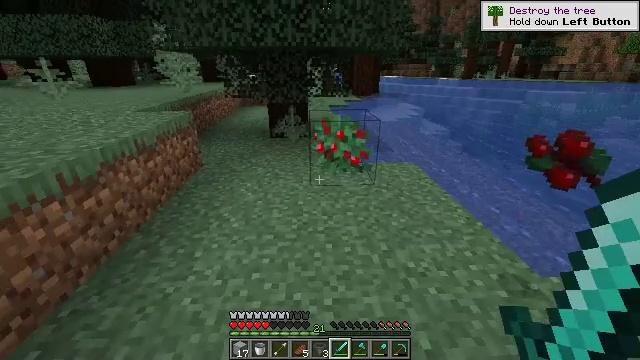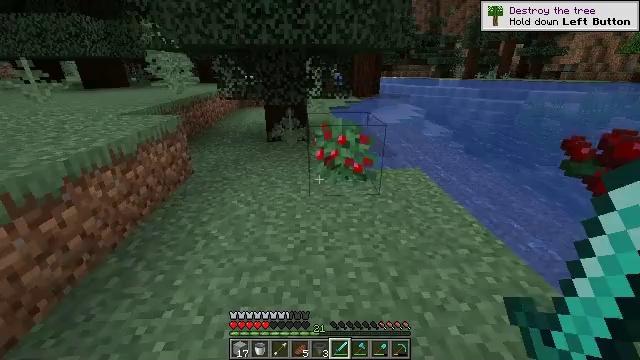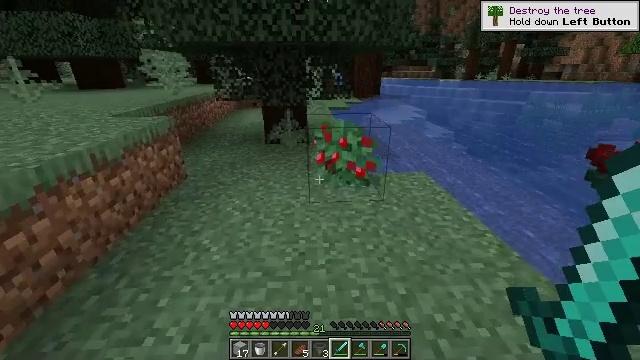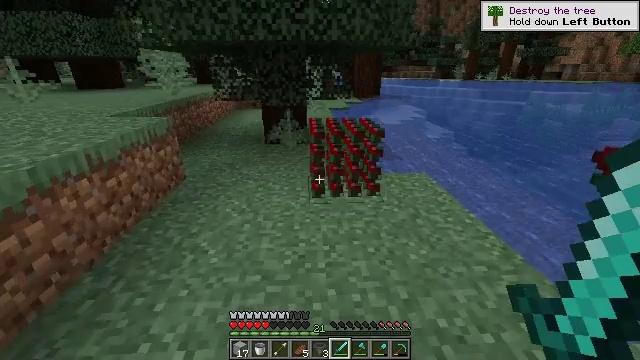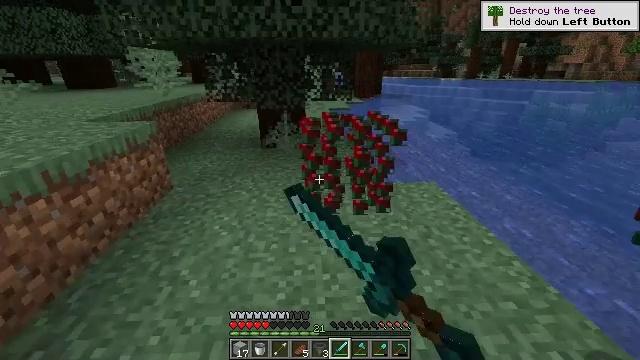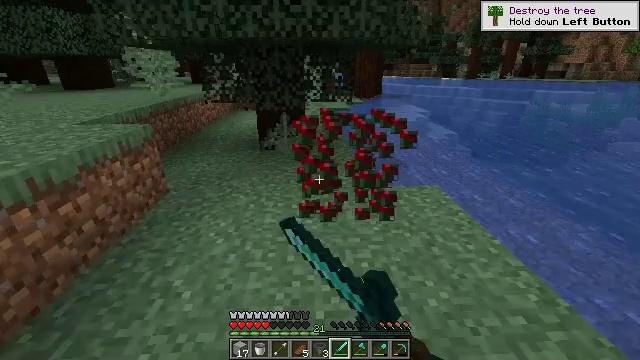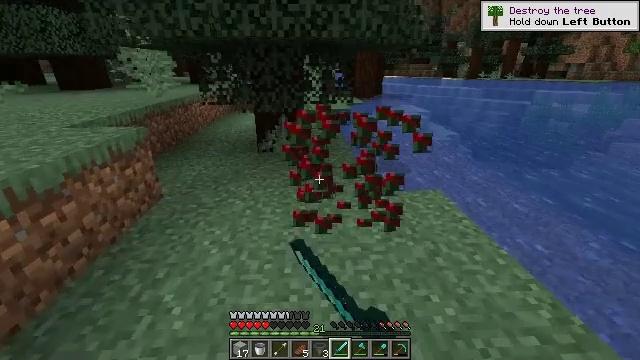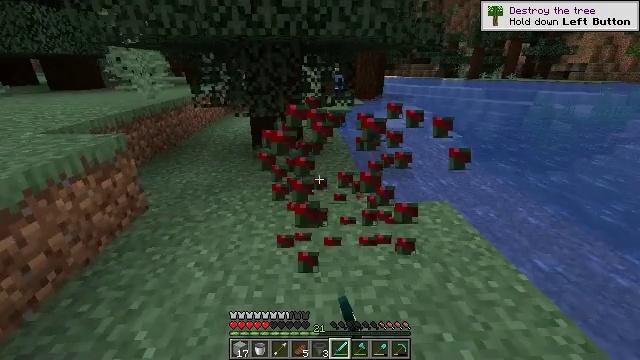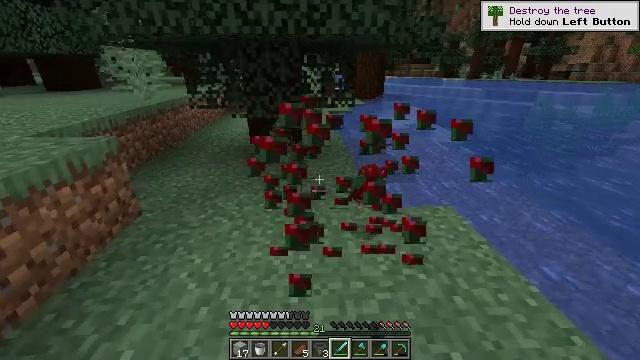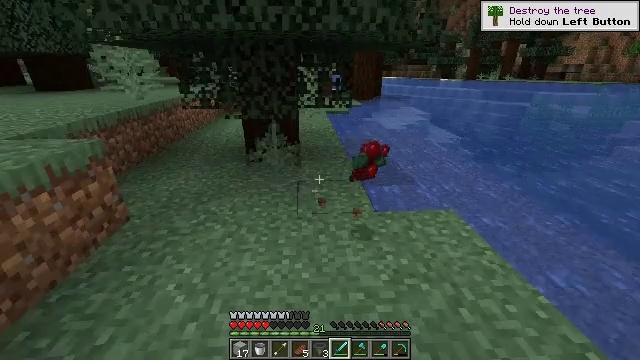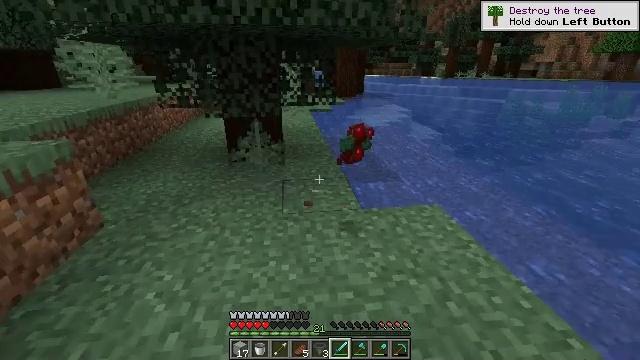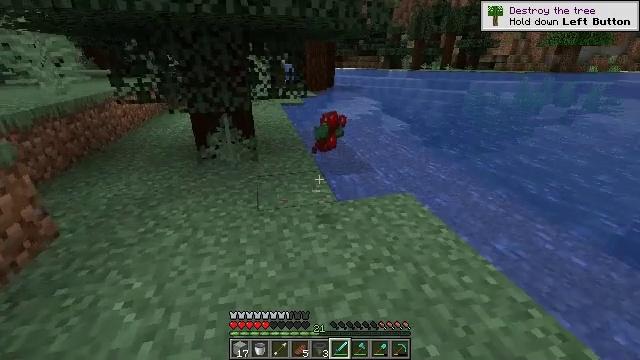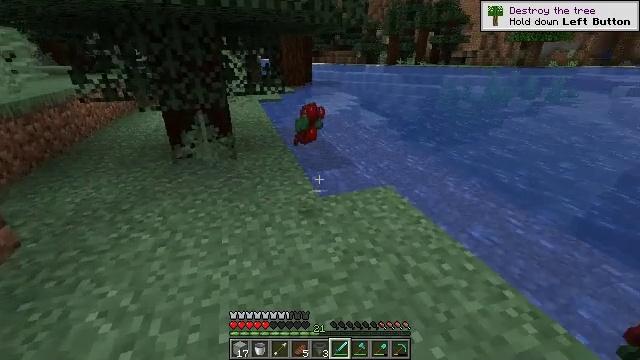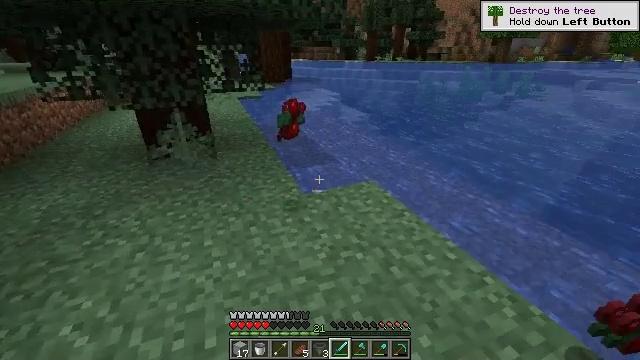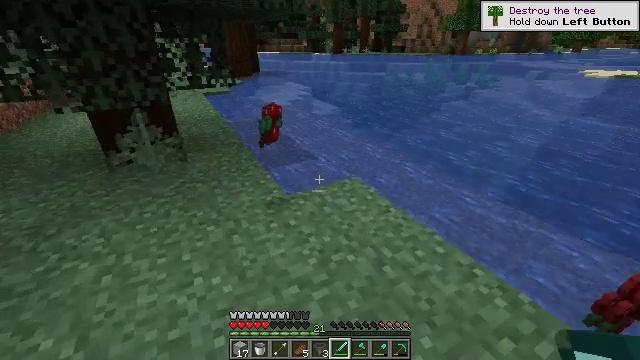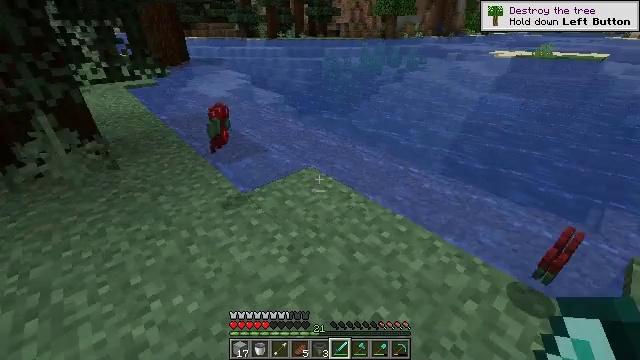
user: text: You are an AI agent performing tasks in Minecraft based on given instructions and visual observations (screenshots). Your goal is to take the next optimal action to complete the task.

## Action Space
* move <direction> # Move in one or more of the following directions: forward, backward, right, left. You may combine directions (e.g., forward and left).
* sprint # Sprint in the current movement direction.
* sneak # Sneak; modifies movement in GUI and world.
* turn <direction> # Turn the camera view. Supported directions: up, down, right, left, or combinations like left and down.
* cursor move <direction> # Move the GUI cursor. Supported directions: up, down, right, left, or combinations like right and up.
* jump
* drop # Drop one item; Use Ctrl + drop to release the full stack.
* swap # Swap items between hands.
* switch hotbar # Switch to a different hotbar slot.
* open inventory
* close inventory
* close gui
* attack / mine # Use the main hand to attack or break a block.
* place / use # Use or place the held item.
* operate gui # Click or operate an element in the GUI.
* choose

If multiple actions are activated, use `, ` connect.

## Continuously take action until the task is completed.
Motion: motion action
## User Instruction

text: Mine the sweet berry bush.
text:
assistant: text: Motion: move forward
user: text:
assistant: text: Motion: move forward
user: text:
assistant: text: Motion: move forward, attack / mine
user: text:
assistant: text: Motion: move forward, attack / mine
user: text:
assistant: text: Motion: move forward, attack / mine
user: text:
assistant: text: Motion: move forward
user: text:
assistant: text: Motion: move forward
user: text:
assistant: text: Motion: no_op
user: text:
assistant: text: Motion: no_op
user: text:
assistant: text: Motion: turn right
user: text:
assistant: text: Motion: turn right and down
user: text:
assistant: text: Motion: turn right
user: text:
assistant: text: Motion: move forward and move left, turn right
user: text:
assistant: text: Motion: move forward and move left, turn right and down
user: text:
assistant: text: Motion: move forward and move left, turn right and down
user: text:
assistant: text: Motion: move forward and move left, turn right and down
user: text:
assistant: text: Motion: move forward and move left, turn right and down
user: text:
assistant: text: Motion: move forward and move left, turn right
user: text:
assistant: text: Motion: move forward and move left, turn right
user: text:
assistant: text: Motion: move forward and move left, turn right
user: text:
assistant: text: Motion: move forward and move left, turn right
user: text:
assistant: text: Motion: move forward and move left, turn right
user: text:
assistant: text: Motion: move forward and move left, turn right
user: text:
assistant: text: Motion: move forward and move left, turn right
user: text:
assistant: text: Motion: move forward and move left, turn right
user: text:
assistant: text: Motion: move forward, turn right
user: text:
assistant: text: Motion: turn right and up
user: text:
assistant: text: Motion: turn right and up
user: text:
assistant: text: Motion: no_op
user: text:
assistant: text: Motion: no_op